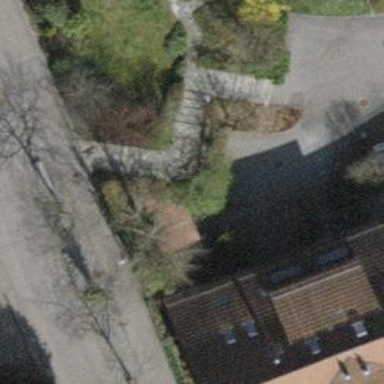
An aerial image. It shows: Path of unhewn cobblestone steps.